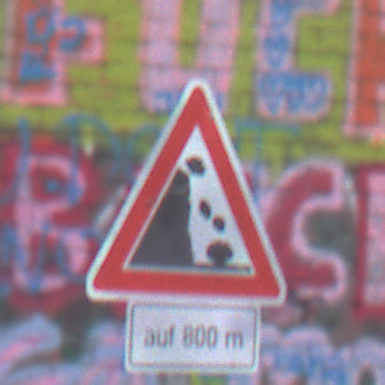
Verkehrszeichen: SteinschlagLinks
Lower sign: LaengeEinerStrecke5
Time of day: MorningAfternoon
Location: Outdoor (Suburban)
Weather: Overcast
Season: NotSpecified
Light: Natural